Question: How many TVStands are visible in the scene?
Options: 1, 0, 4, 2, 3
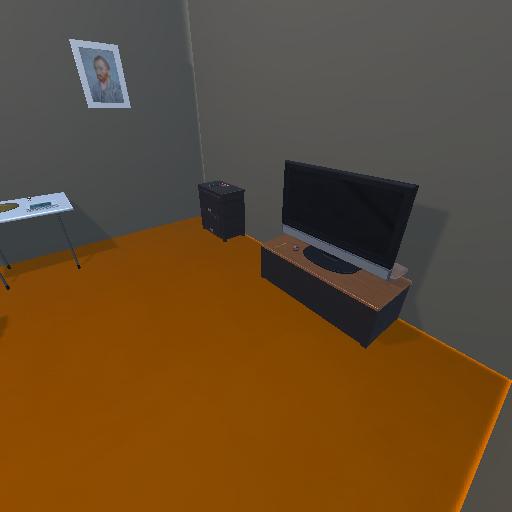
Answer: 1